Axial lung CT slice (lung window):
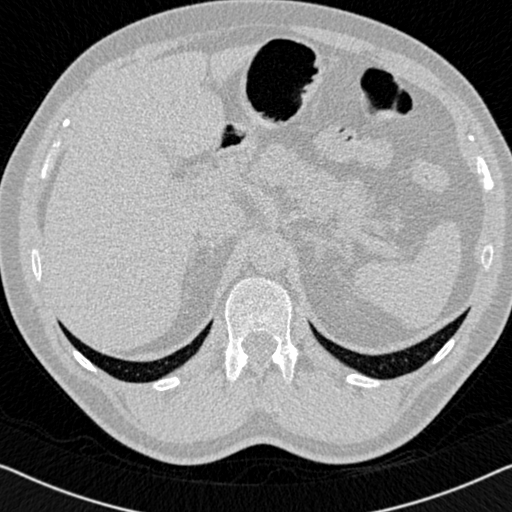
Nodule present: no